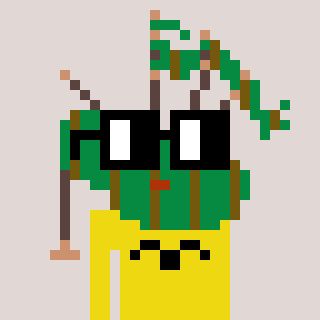
a pixel art character with square black glasses, a bagpipe-shaped head and a yellow-colored body on a warm background